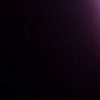
Label: space